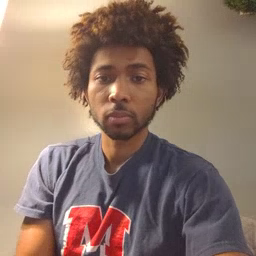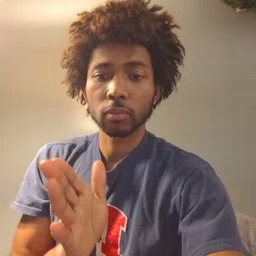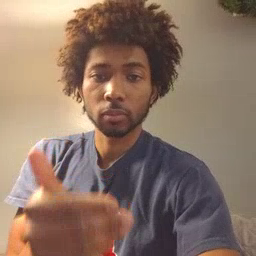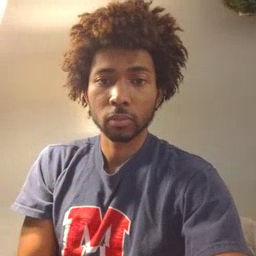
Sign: room